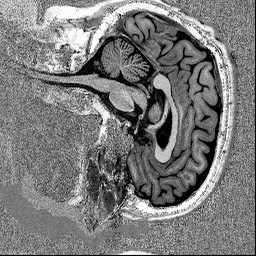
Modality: UNIT1
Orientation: sagittal
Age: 56
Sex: male
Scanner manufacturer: siemens
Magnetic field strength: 3 T
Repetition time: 5 s
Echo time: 0.00298 s